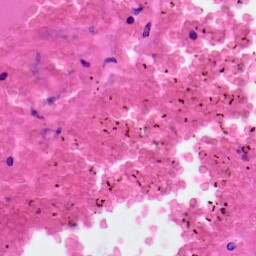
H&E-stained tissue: Colon